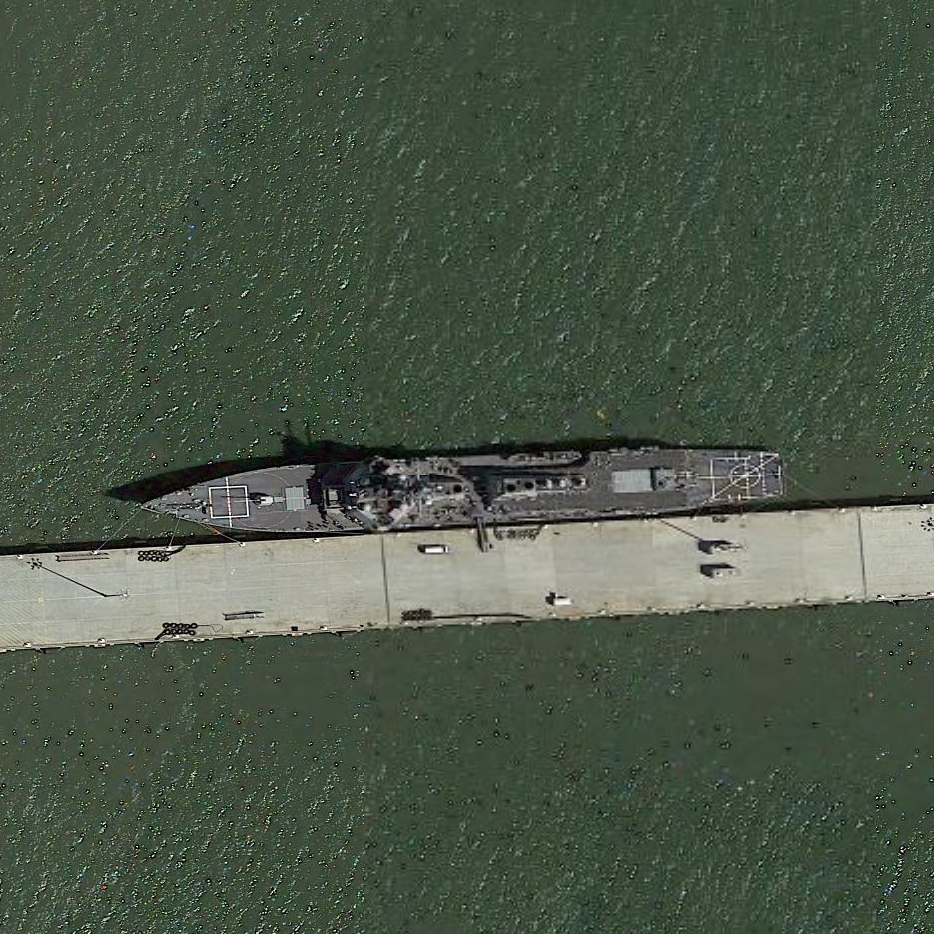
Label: Arleigh_Burke-class_destroyer